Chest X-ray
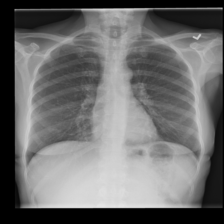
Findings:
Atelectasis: negative
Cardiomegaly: negative
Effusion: negative
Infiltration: negative
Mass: negative
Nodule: negative
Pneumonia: negative
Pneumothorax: negative
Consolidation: negative
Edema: negative
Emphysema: negative
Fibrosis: negative
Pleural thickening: negative
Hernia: negative